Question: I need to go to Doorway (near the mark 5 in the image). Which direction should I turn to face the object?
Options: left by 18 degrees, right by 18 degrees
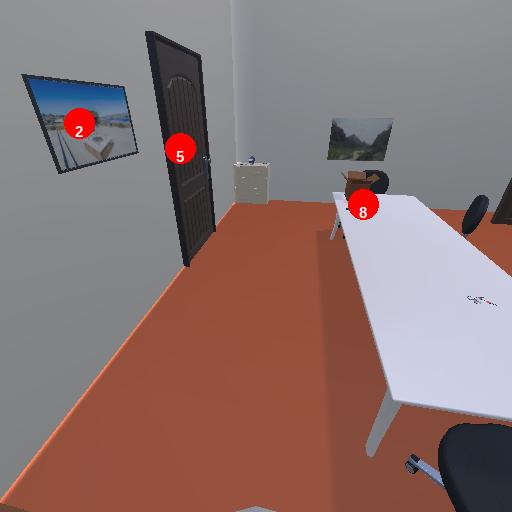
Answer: left by 18 degrees